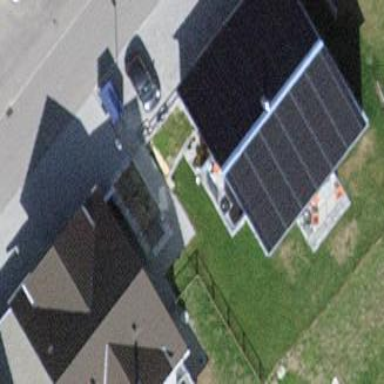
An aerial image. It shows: Simple house.